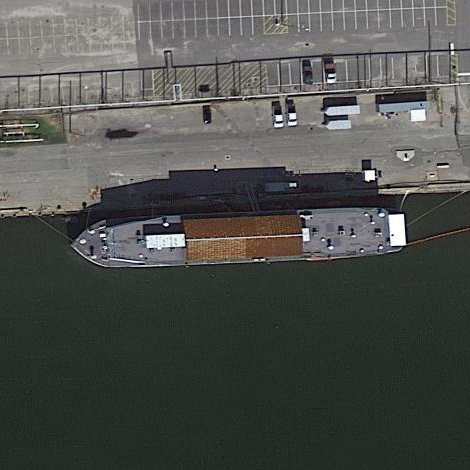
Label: civil